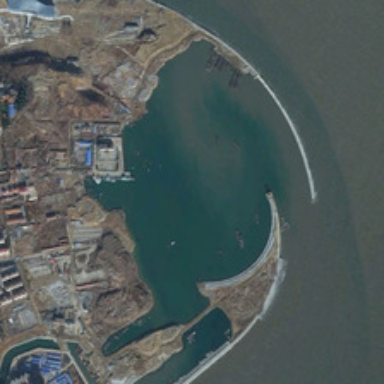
Several boats are in a port is near some buildings and bareland .